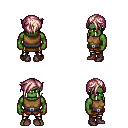
a pixel art fantasy rpg character, male body template, orc, green skin, leather chest armor, gold greaves, white blonde pixie cut hairstyle, maroon shoes, four views (front, back, left, right), 2x2 character sprite sheet, small pixel art, hard edges, no anti-aliasing